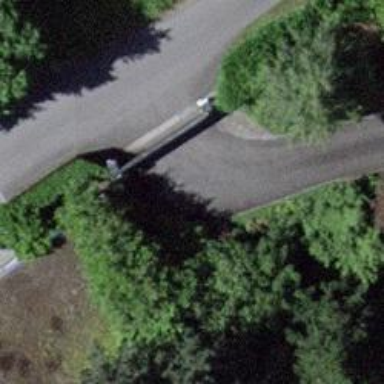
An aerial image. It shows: Gate.